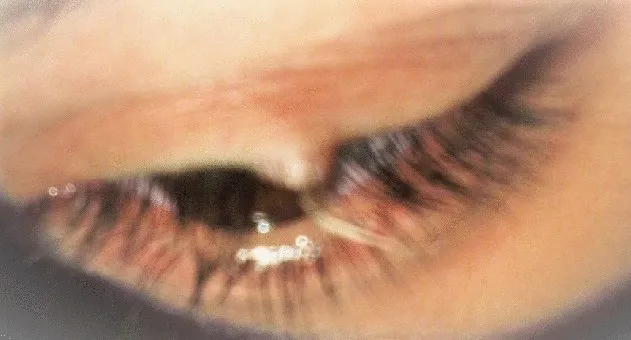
Clinical photograph of ectopic cilia.
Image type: medical_photograph (oral_photograph)